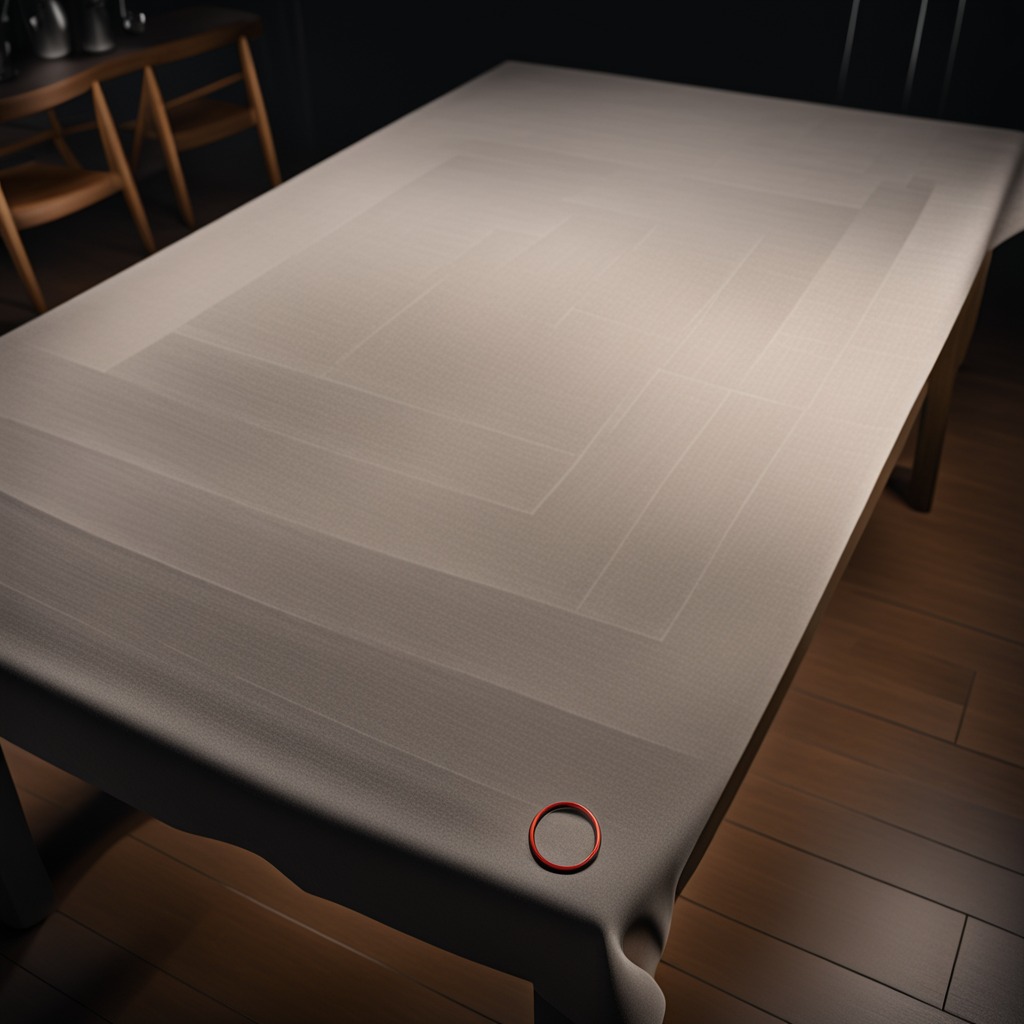
A rubber O-ring lying on the wooden table.